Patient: sex M, age 57
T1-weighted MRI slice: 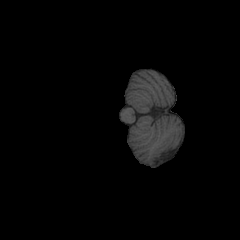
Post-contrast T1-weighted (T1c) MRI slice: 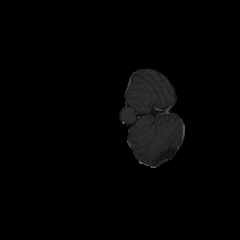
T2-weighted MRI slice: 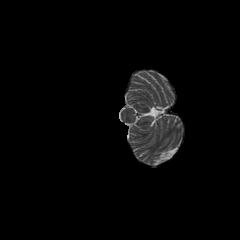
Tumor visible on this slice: no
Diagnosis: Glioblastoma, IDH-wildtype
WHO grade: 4